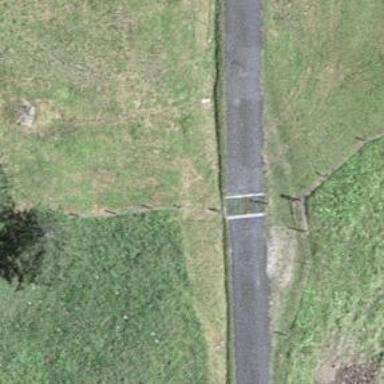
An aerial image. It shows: Cattle grid.